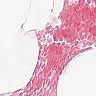
Metastatic tissue present: no